Question:
(R studio)
Basic question about how to go about finding the minimum of a value on a table.
The table is longer than this (nsplit goes to 1532), which is why I'm looking for a search function.
In the picture basically I'd like to find the minimum value of "xerror", and after that I'd like to find "nsplit" at the minimum of "xerror"
I'd definitely appreciate any help.
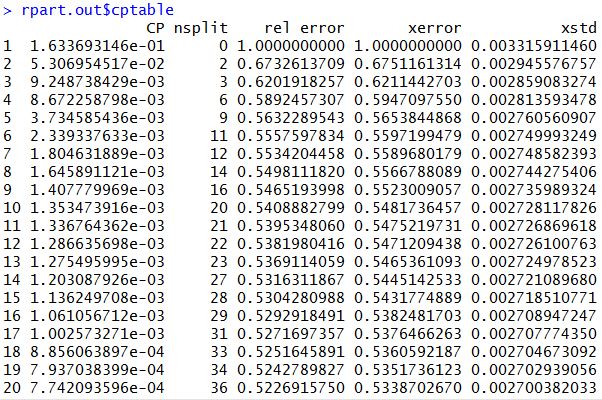
Answer: You can use the following code (assuming the name of your data frame is d):
'''
d[which(d$xerror==min(d$xerror)),]
'''
With this code you can find values of every other variables (including "nsplit") at the minimum value of "xerror". You can also see which observation it is at the left most line of the output.